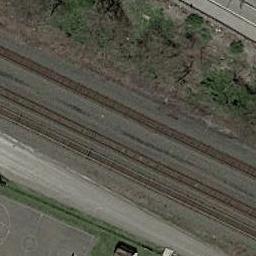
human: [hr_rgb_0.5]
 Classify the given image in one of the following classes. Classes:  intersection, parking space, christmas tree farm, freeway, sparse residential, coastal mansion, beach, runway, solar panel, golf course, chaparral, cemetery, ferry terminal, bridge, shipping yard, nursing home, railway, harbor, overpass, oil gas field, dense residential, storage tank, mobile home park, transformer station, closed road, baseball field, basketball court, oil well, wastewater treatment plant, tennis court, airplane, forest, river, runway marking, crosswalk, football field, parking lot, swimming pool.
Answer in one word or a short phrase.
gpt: railway